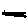
Label: line